Question:
Here is the source code for this test:
'''
var tags = new List<string> {"Portland", "Code","StackExcahnge" };
const string separator = " ";
tagString = tags.Aggregate(t => , separator);
Console.WriteLine(tagString);
// Expecting to see "Portland Code StackExchange"
Console.ReadKey();
'''
---
Here is the solution I am now using:
'''
var tagString = string.Join(separator, tags.ToArray());
'''
Turns out 'string.Join' does what I need.
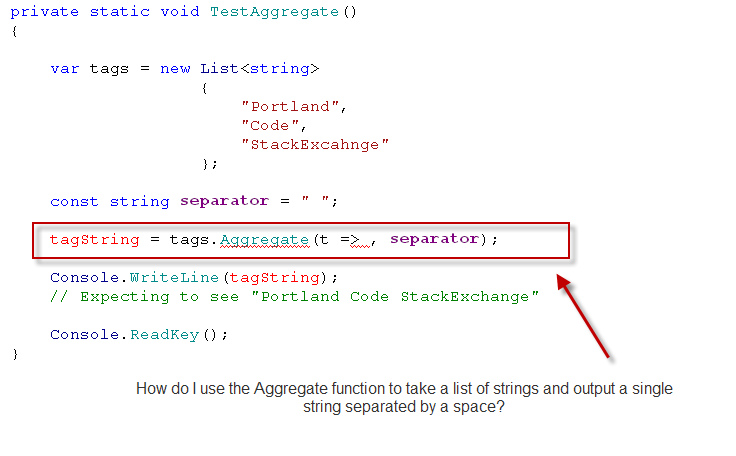
Answer: For that you can just use <URL>.